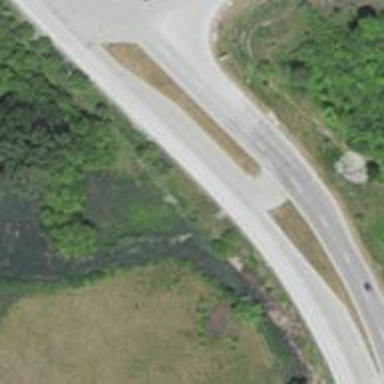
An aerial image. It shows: Secondary road.